Field crop: tomato
Growth stage: 2
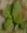
Species: solanum